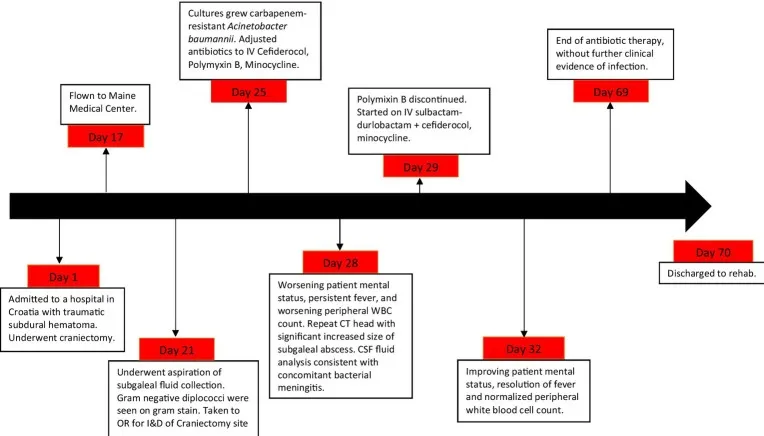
Timeline diagram of disease and treatment course.
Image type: chart (chart)